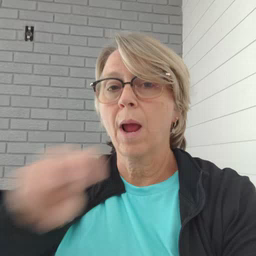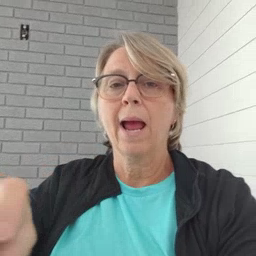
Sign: ride